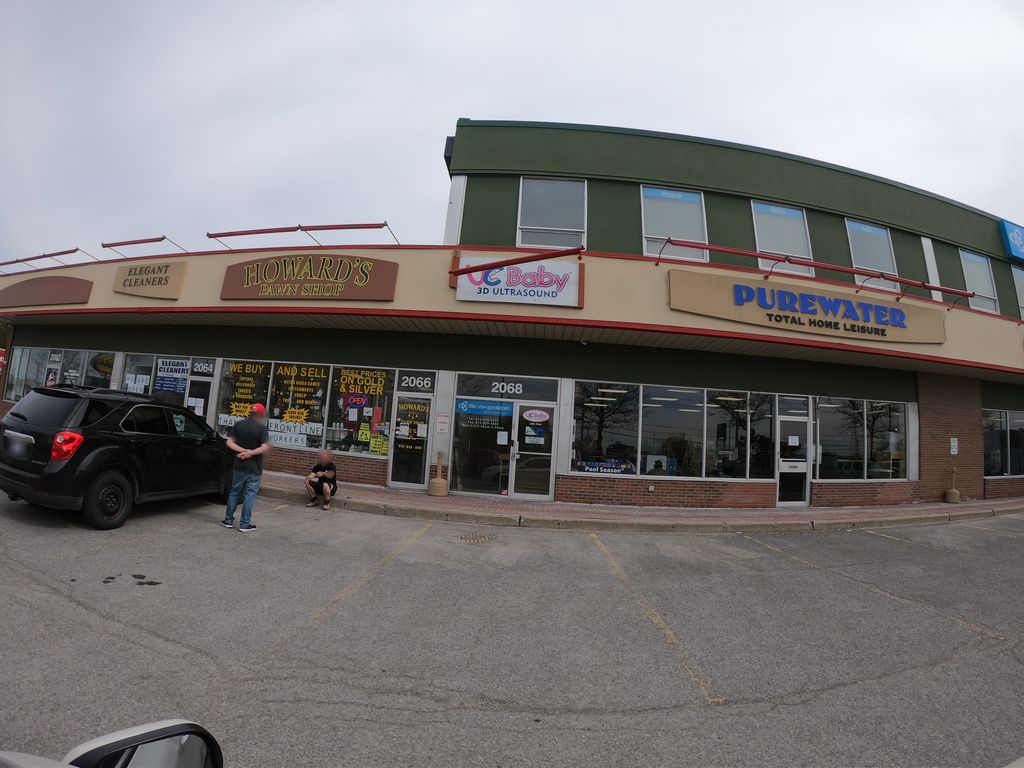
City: ottawa-gatineau